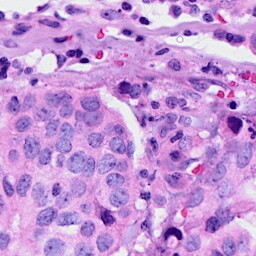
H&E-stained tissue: Breast